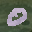
Label: 0